Question: '''
++*P--;
'''
That is a question from an exam, if 'P' a pointer to any element in an array, explain what this statement really does.
I even wrote a simple code to evaluate it:
'''
int i;
int* array = calloc(10, sizeof(int));
for (i = 0; i < 10; i++) {
array[i] = i;
printf("%d,", array[i]);
}
int* P = array + 5;
printf("
%p", P);
printf("
%d", *P);
++*P--;
printf("
%p", P);
printf("
%d
", *P);
for (i = 0; i < 10; i++) {
printf("%d,", array[i]);
}
'''
But the output confuses me even more:
'''
0,1,2,3,4,5,6,7,8,9,
0x100105534
5
0x100105530
4
0,1,2,3,4,6,6,7,8,9,
'''
It looks like it first dereferences 'P', then increases its value and then decreases value of pointer 'P', but why?
According to K&R table 2-1 from p53 (see the picture below)
++, --, and * (dereference) has the same precedence and associativity from right to left.
So first step should be of 'P', then and then , am I wrong?

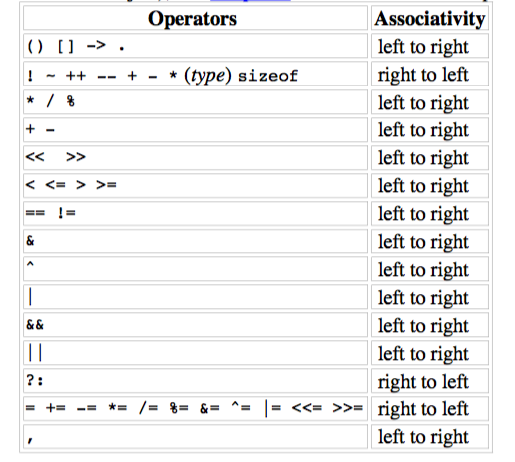
Answer: You are correct that the precedence is
'''
++(*(P--))
'''
But note that the decrement is a postfix operation: even though the change to 'P' happens first, the rest of the expression uses the old value of 'P'. So in your example, first 'P' is decremented to 'array+4', but the value of 'P--' is 'array+5', so 'array[5]' gets incremented.